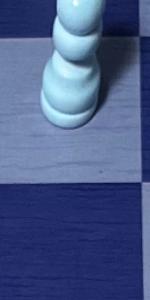
Label: Empty